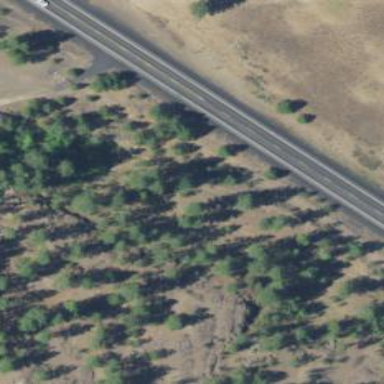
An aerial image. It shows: Abandoned road.